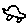
Label: car